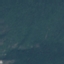
Land use / land cover class: Forest